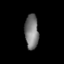
Tissue: lung
Cell type: Epithelial cells
Senescence score: 0.1852
Nuclear area (px): 464
Mean DAPI intensity: 120.53